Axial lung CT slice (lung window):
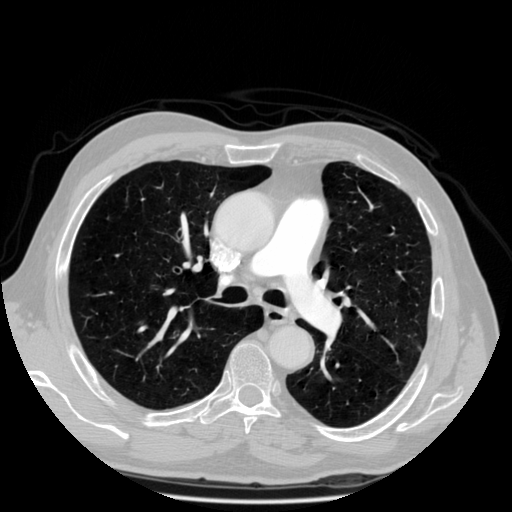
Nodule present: no